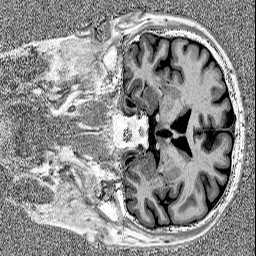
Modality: MP2RAGE
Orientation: coronal
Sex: male